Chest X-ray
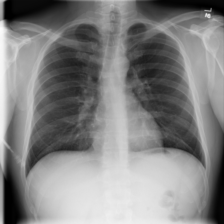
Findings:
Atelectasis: negative
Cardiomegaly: negative
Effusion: negative
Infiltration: negative
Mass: negative
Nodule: negative
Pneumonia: negative
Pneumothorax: negative
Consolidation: negative
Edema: negative
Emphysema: negative
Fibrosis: negative
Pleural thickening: negative
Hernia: negative